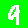
Digit: 9